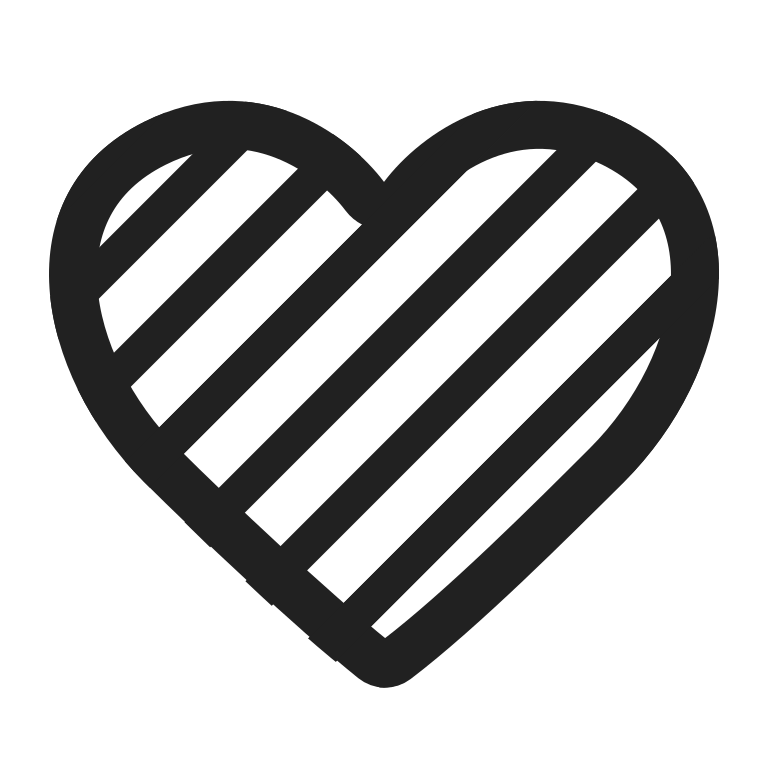
green heart high contrast